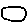
Label: circle